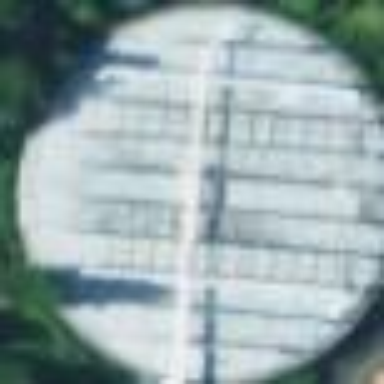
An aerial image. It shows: Building with storage tank.